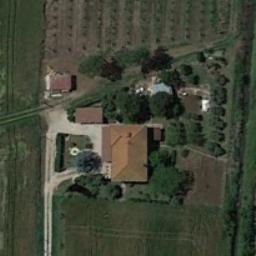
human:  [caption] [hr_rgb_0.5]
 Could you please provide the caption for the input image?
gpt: The sparse residential  is surrounded by trees .

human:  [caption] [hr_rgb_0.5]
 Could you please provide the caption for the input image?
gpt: The sparse residential is on the bare land next to the farmland and some trees .

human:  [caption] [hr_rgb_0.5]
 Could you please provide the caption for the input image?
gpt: In sparse residential areas there are several houses of various sizes and many green trees surrounded by farmland .

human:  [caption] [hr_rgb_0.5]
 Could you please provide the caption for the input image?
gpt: There is a house with a black roof on the lawn .

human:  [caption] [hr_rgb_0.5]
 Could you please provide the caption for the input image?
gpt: A sparse residential area with some green trees and three brown buildings .